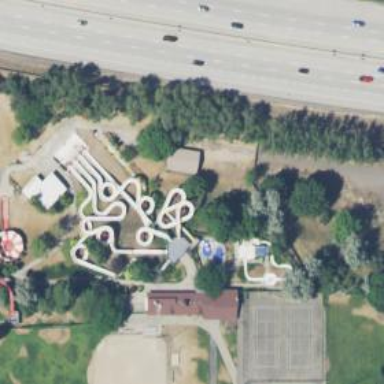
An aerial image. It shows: Bridge leading to water slide attraction.